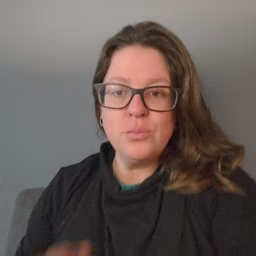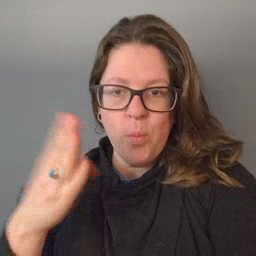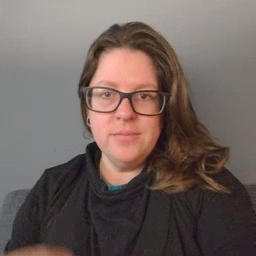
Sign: open